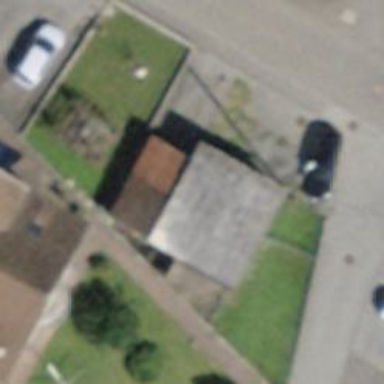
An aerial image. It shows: Hut.